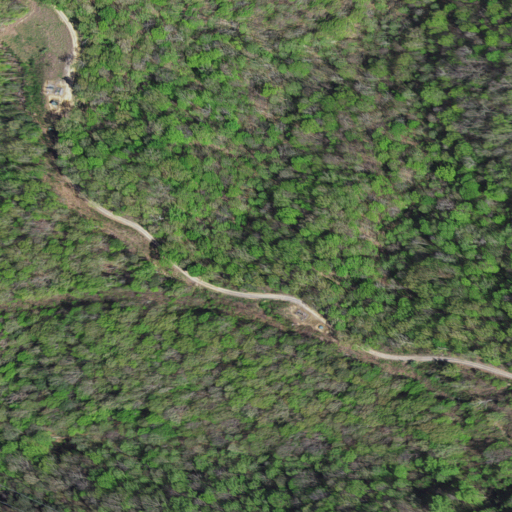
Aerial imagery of ridge(s) in Virginia named Long Ridge containing deciduous forest and shrub